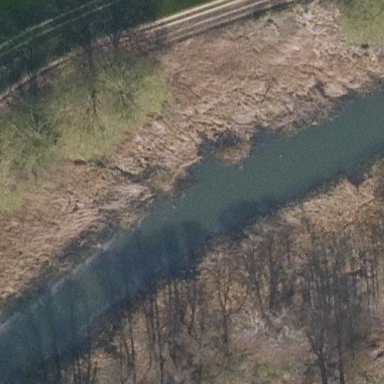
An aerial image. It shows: Reedbed in wetland area.